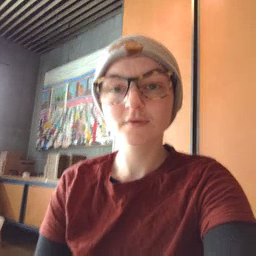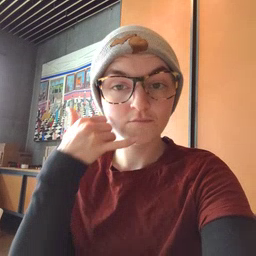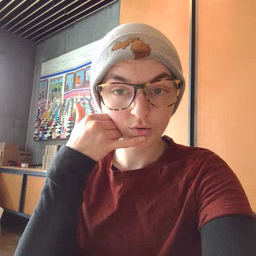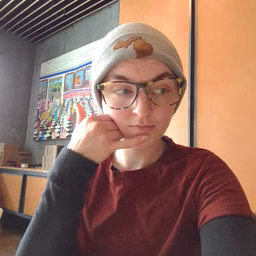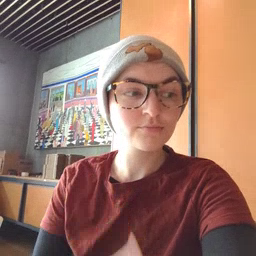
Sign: callonphone